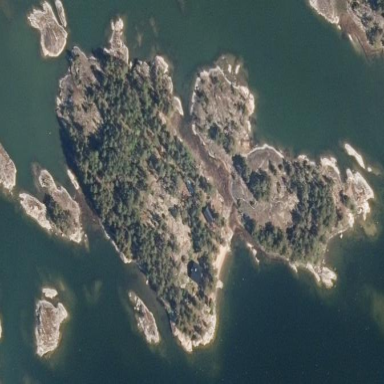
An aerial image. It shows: Islet along the natural coastline.